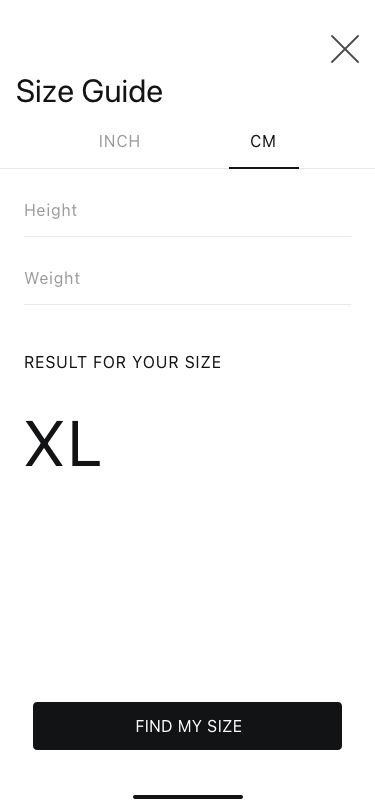
Text in this UI design:
Result For Your Size
XL
Find My Size
Height
Weight
Inch
CM
Size Guide